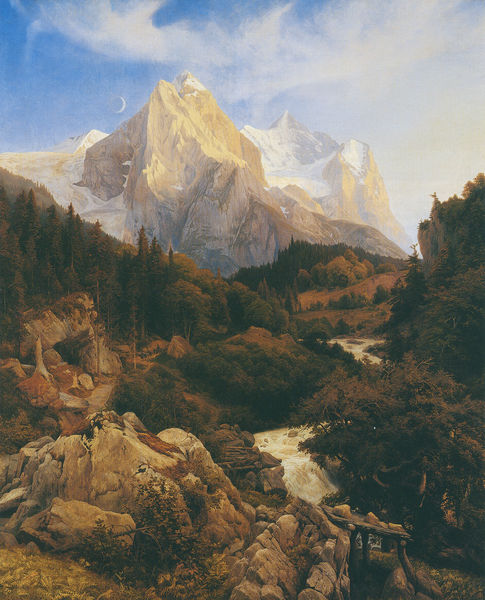
Titel: Das Wetterhorn
Künstler: Johann Wilhelm Schirmer
Standort: Düsseldorf
Institution: Museum Kunst Palast
Schlagwörter: baum, berg, blau, blätter, felsen, gemälde, himmel, schatten, wasser, weiß, wolken, bäume, fluss, gelb, grün, landschaft, ocker, ufer, braun, grau, hell, holz, licht, ausblick, eis, gras, rot, schnee, weg, wiese, wolke, malerei, symbolismus, spitze, stein, steine, bach, felder, flusslauf, kalt, mühle, natur, brücke, gewässer, sonne, pflanzen, tal, wald, wasserfall, deutschland, gischt, berge, fels, gebirge, gipfel, gletscher, leer, wüst, nebel, alm, berglandschaft, geröll, schlucht, herbst, rauschen, romantik, schaum, stromschnellen, tannen, steg, unterstand, menschenleer, mond, wandern, alpen, wälder, berggipfel, halbmond, mondsichel, sichel, tanne, abwesend, rotbraun, gebirgsbach, nadelbäume, fichten, kiefern, tannenwald, wildnis, schwaden, gestrüpp, gebirgslandschaft, heroisch, ciel, paysage, fleuve, frün, koch, joseph anton koch, bergbach, lune, klamm, montagnes, wildbach, reissend, schroff, idyllische landschaft, montagne, pierre, pierres, riviere, angeln, campagne, nuage, nuages, nebelschwaden, neumond, fesls, füssli, chute, drückend, roche, karvendel, wolkenschwaden, eaux, viel, sapin, abre, roches, chute d'eau, abres, cel